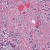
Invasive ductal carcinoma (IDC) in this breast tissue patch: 1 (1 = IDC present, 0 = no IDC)